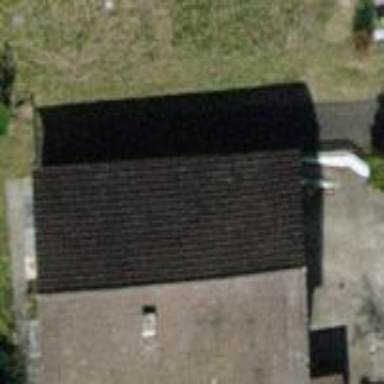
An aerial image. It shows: Detached building with gabled roof.